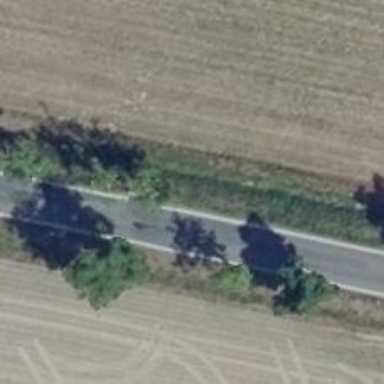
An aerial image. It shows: Row of trees in natural setting.